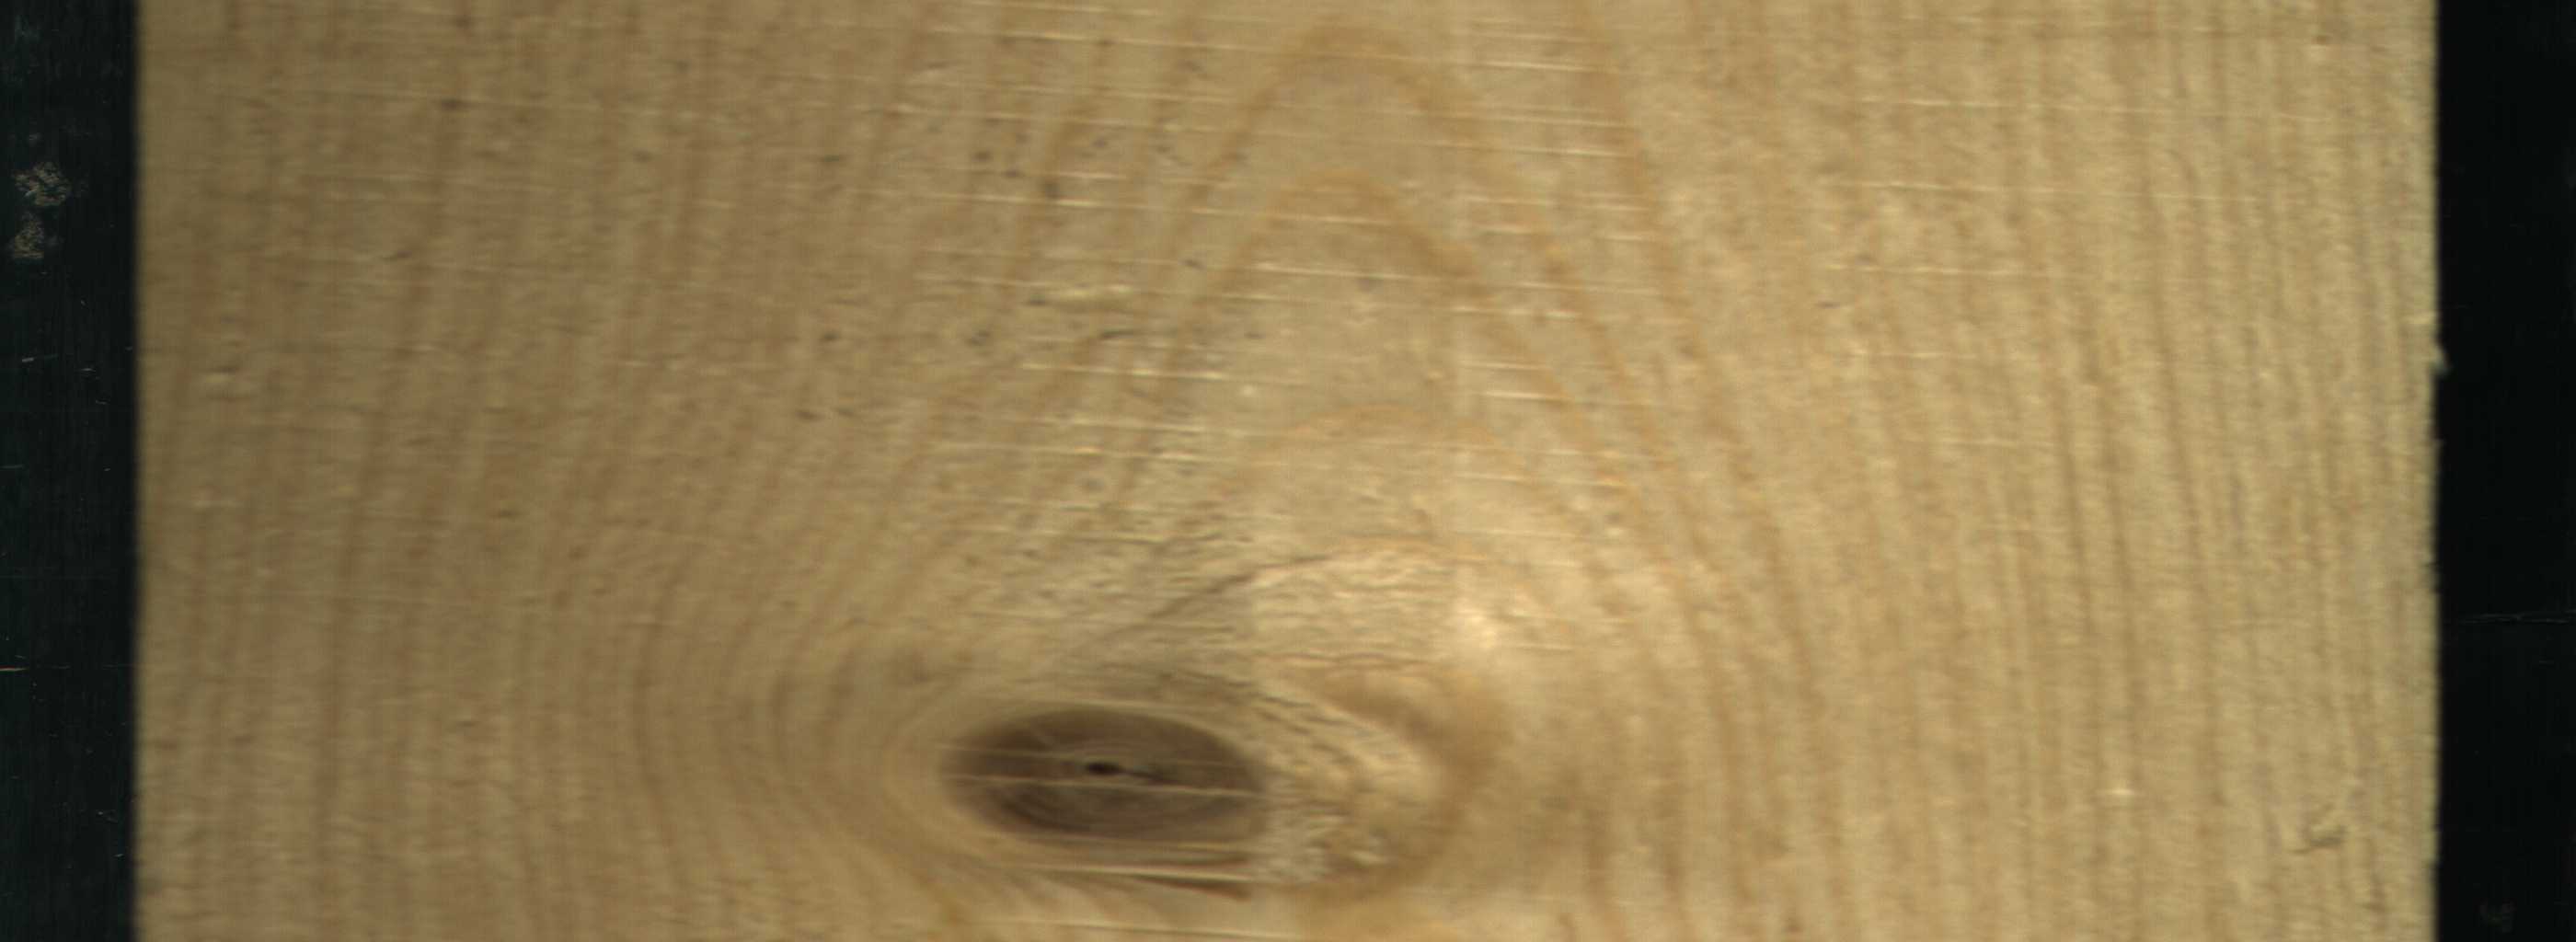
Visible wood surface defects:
Live_Knot